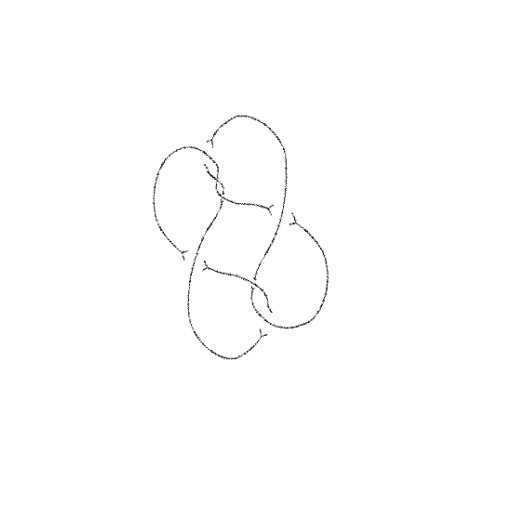
Crossing number: 7